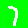
Digit: 7